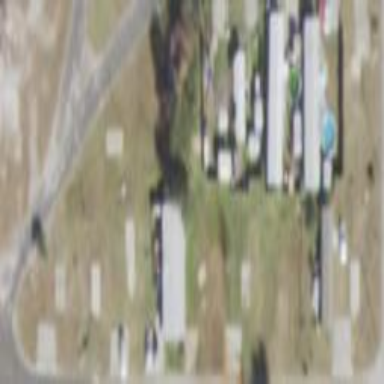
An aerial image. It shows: Residential area designated as trailer park.